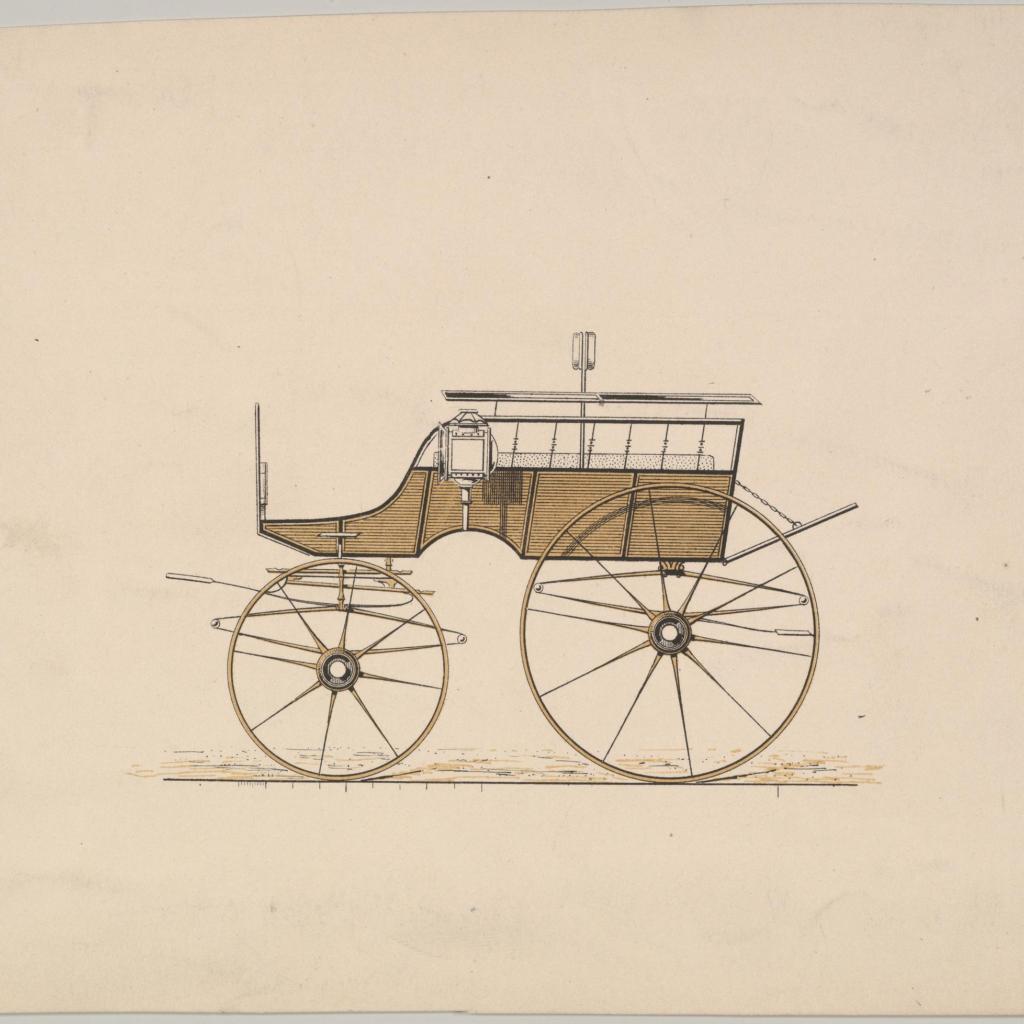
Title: Design for 4 seat Phaeton, no top (unnumbered)
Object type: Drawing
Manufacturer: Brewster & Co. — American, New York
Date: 1850–70
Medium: Pen and black ink watercolor and gouache
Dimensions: sheet: 5 3/4 x 8 1/2 in. (14.6 x 21.6 cm)
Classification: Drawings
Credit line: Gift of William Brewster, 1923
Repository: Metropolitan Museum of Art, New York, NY